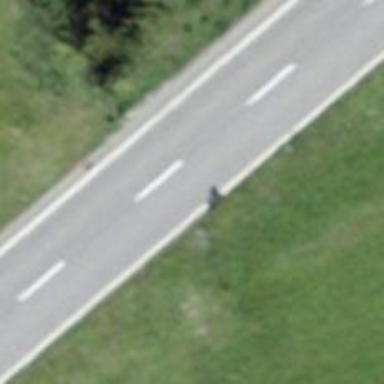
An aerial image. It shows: Secondary road with asphalt surface.